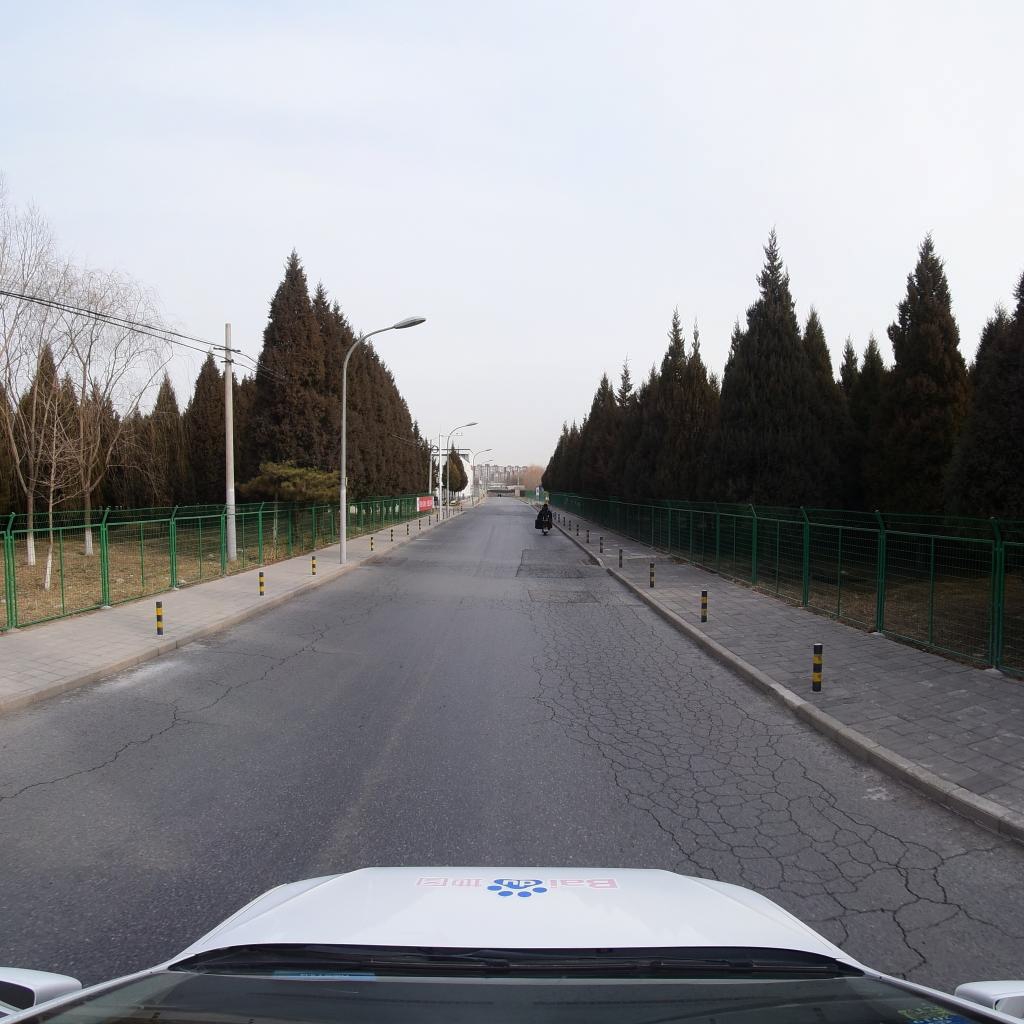
Region: Fengtai
Road damage annotations: alligator crack, alligator crack